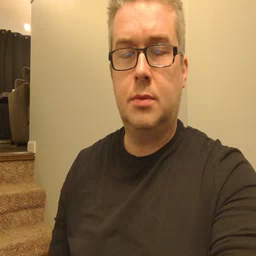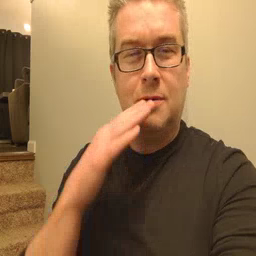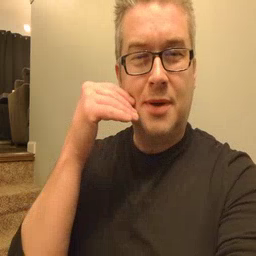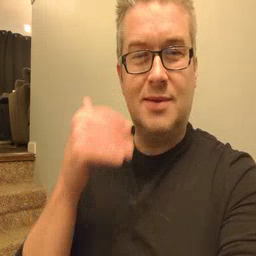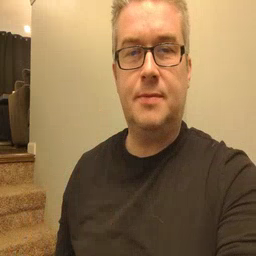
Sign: smile